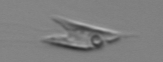
Label: Chrysochromulina_lanceolata